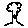
Label: tree